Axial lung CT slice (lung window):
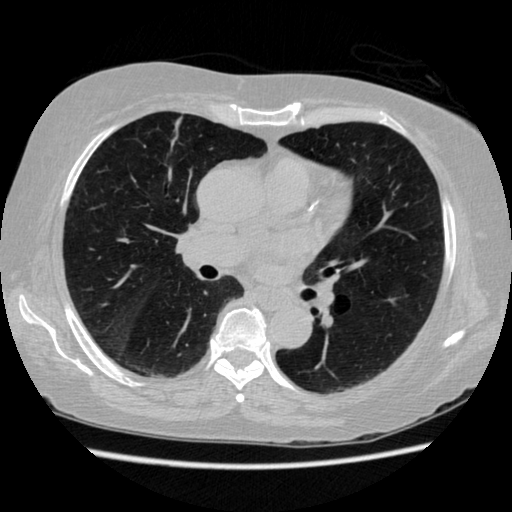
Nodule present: no